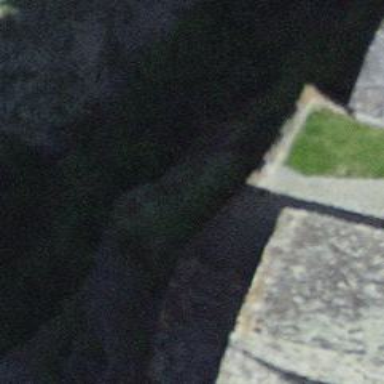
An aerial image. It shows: Stone wall along natural cliff.